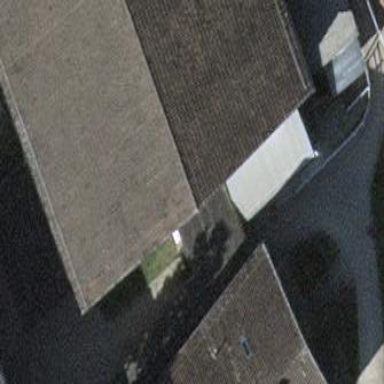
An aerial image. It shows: View of roof of building.